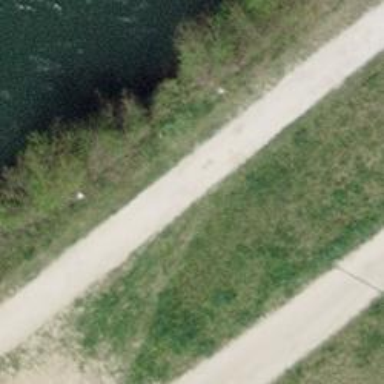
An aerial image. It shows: Well-maintained track road with grade 1 tracktype.